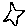
Label: star